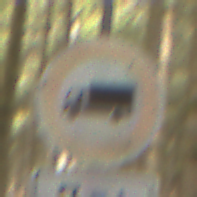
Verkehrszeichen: VerbotFuerKraftfahrzeugeUeberDreiKommaFuenfTonnen
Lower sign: SonstigeBeschraenkungen4
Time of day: MorningAfternoon
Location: Outdoor (Nature)
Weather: Overcast
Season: Winter
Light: Natural